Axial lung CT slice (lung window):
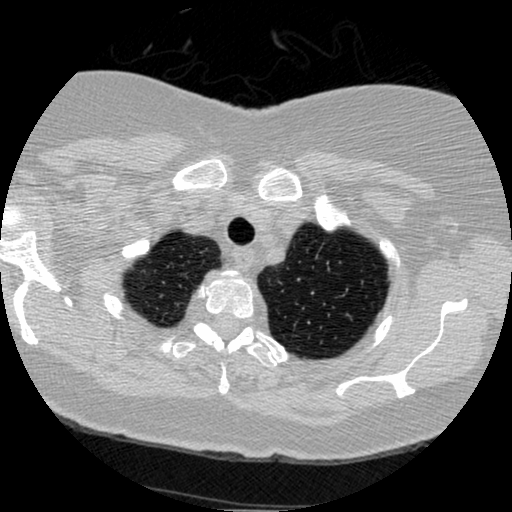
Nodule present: no